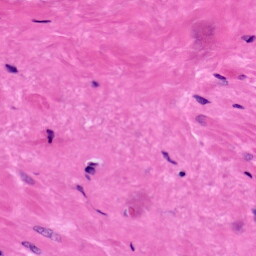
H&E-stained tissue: Prostate